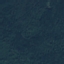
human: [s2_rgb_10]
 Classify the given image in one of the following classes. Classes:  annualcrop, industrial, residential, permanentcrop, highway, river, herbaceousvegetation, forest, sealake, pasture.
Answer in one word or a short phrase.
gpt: Forest